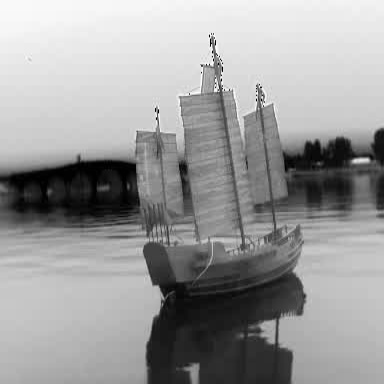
There is a sailboat in the infrared image.